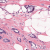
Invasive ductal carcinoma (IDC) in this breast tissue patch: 1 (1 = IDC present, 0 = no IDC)